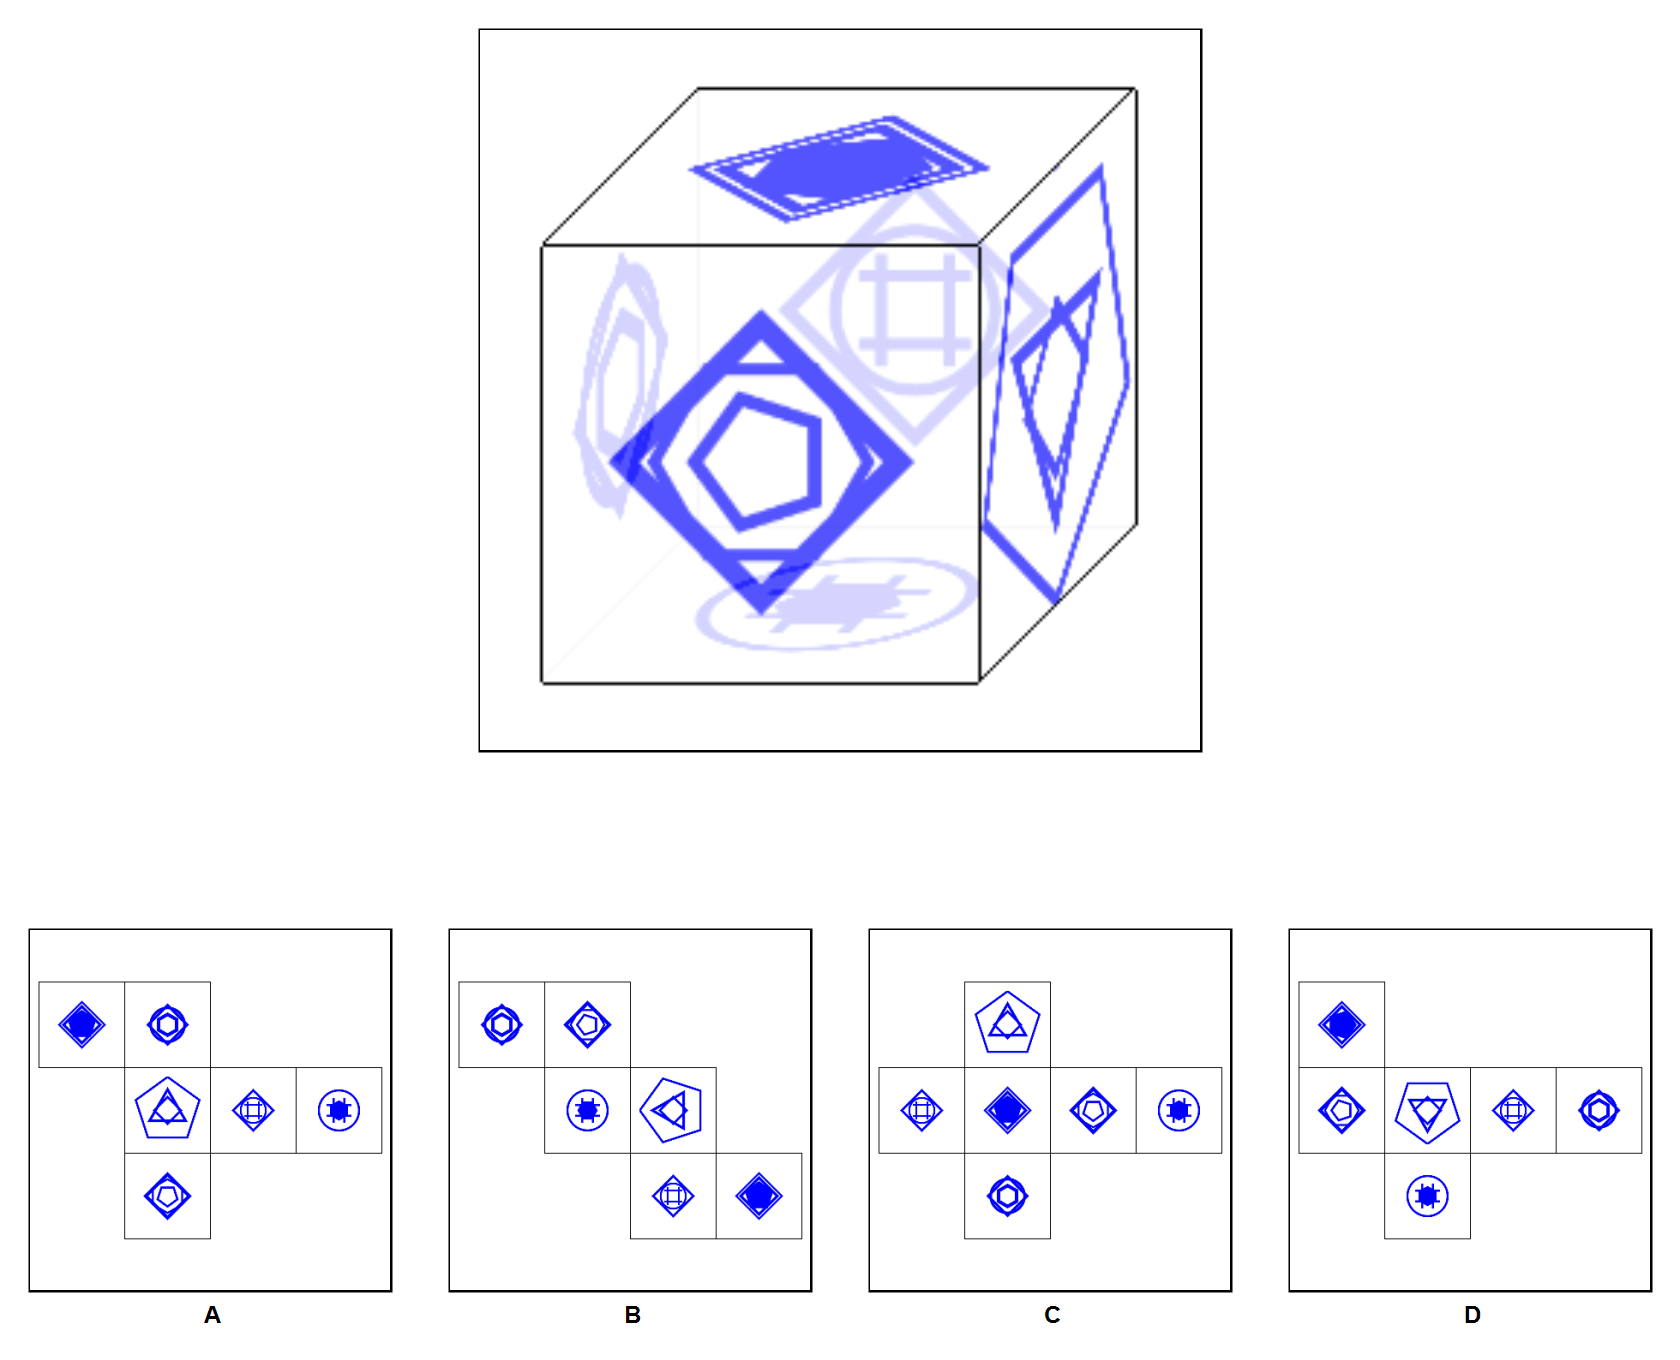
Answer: A